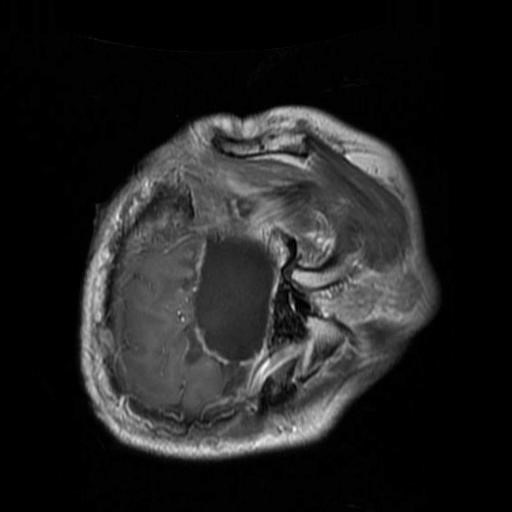
Label: brain_glioma